Question: I am using paypal SDK Javascript to make an order to my page. I can't see anything in their documentation about how adding the order description, how can I ?
Paypal order summary

'''
paypal.Buttons({
style: {
shape: 'pill',
color: 'gold',
layout: 'vertical',
label: 'paypal',
height: 50,
},
createOrder: function (data, actions) {
$.ajax
({
url: '@Url.Action("GetPaymentPrice", "Payment")',
method: "get",
data: { id: @Model.Id },
contentType: "application/json;charset=utf-8",
dataType: 'json',
beforeSend: function () {
$("#loaderDiv").show();
},
success: function (success) {
pricePaypal = success.Result.Total;
},
async: false,
error: function () {
}
});
return actions.order.create({
purchase_units: [{ "amount": { "currency_code": "EUR", "value": pricePaypal} }]
});
},
'''
I tried to check a lot of help in google, paypal documentation, but found nothing about it.
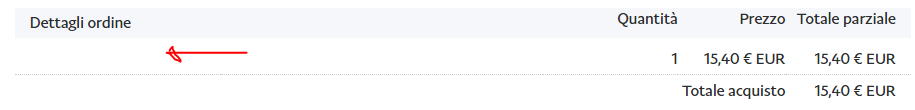
Answer: Add an 'items' array and required amount breakdown. The example from <URL>:
'''
createOrder: (data, actions) => {
return actions.order.create({
"purchase_units": [{
"amount": {
"currency_code": "USD",
"value": "100",
"breakdown": {
"item_total": { /* Required when including the items array */
"currency_code": "USD",
"value": "100"
}
}
},
"items": [
{
"name": "First Product Name", /* Shows within upper-right dropdown during payment approval */
"description": "Optional descriptive text..", /* Item details will also be in the completed paypal.com transaction view */
"unit_amount": {
"currency_code": "USD",
"value": "50"
},
"quantity": "2"
},
]
}]
});
},
'''